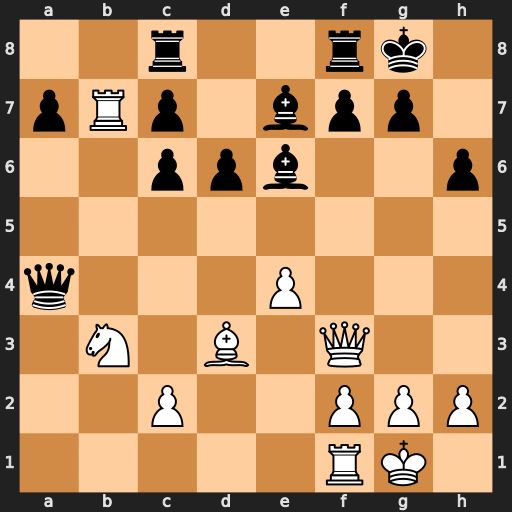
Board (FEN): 2r2rk1/pRp1bpp1/2ppb2p/8/q3P3/1N1B1Q2/2P2PPP/5RK1
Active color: w
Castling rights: -
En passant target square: -
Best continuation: Ra1 Qxa1+ Nxa1